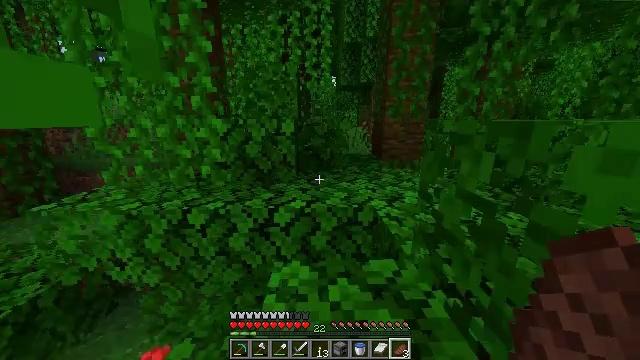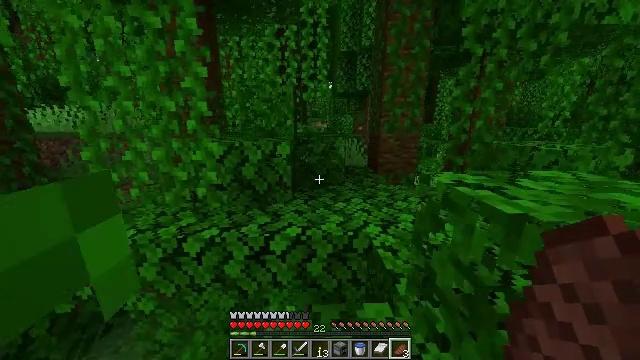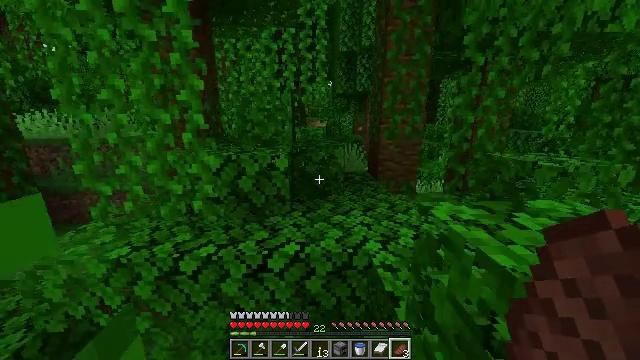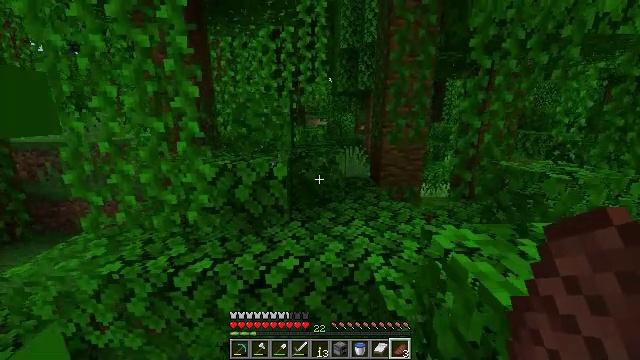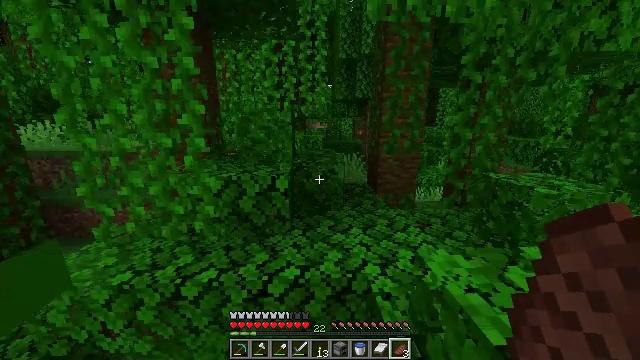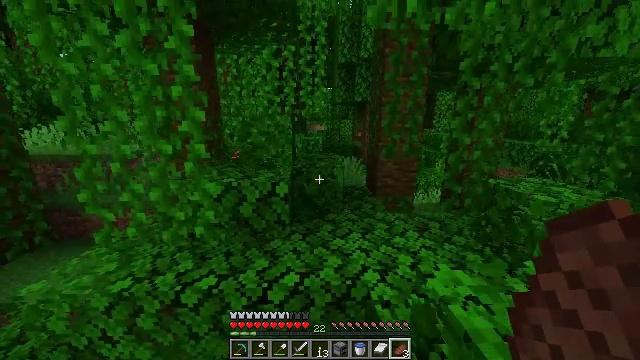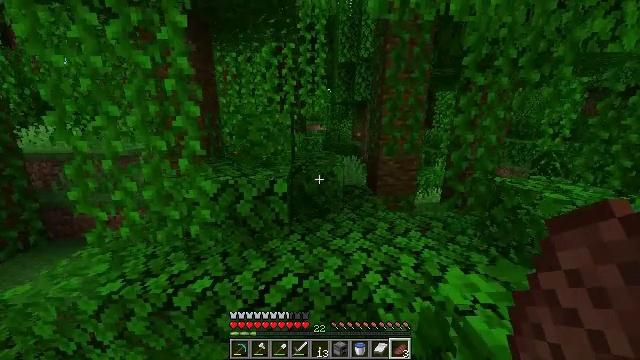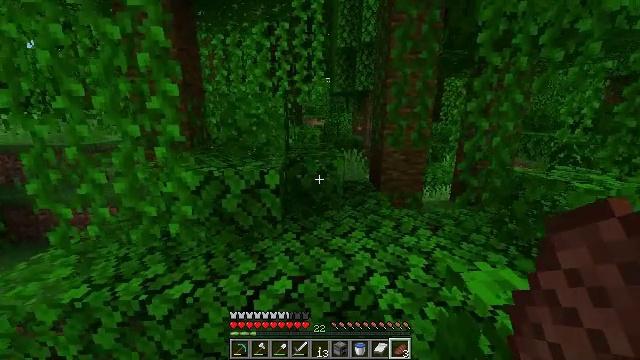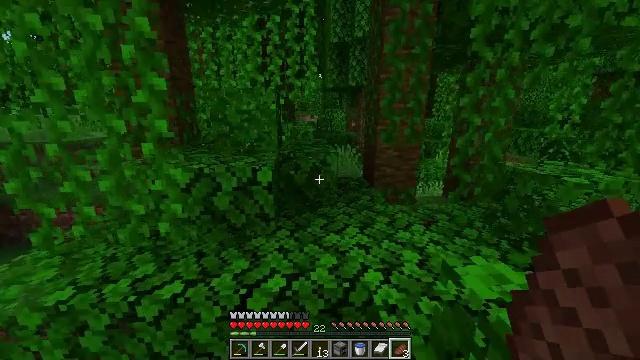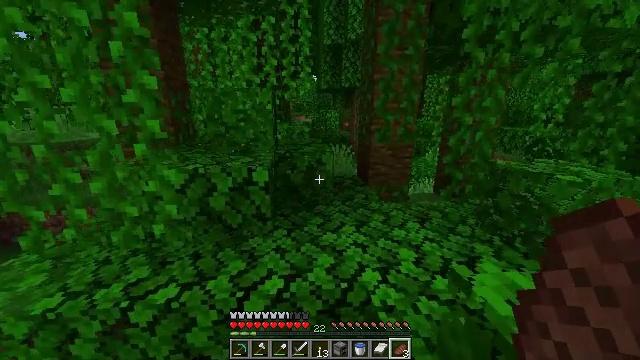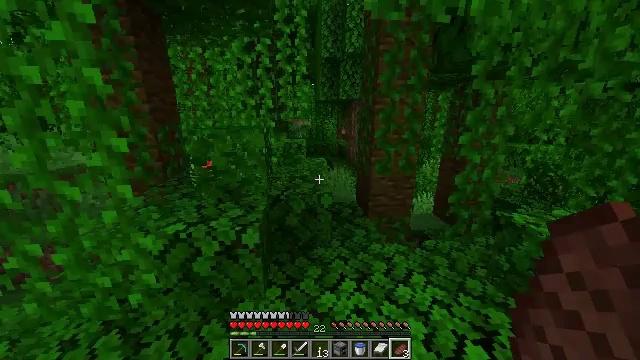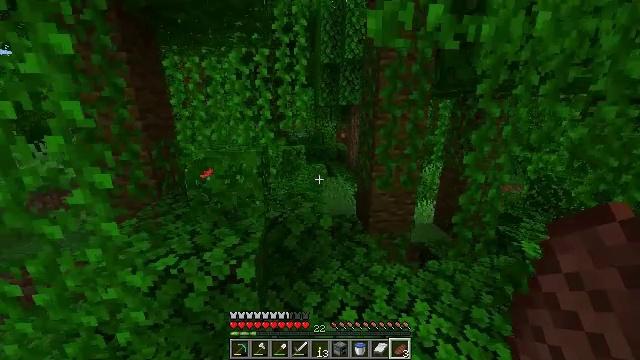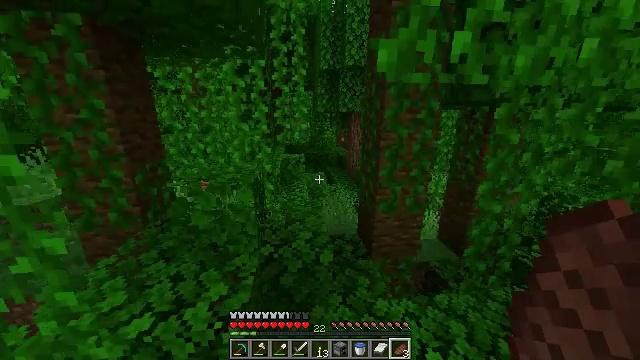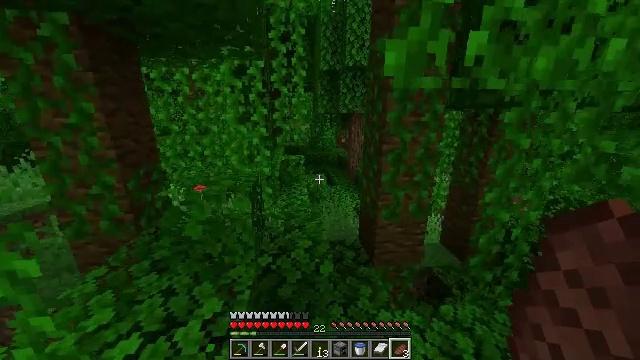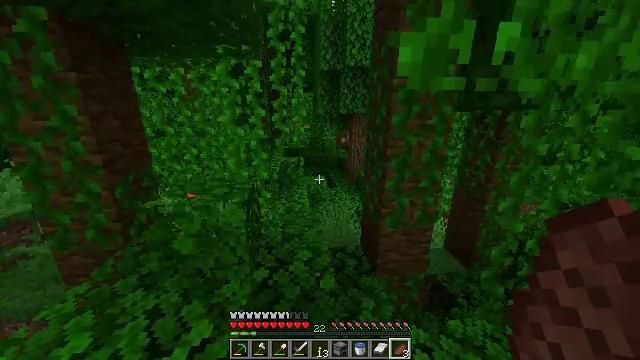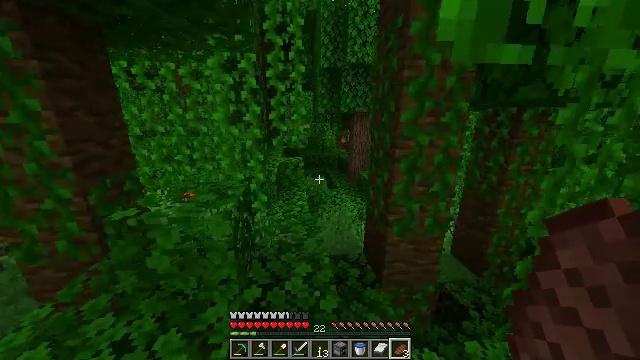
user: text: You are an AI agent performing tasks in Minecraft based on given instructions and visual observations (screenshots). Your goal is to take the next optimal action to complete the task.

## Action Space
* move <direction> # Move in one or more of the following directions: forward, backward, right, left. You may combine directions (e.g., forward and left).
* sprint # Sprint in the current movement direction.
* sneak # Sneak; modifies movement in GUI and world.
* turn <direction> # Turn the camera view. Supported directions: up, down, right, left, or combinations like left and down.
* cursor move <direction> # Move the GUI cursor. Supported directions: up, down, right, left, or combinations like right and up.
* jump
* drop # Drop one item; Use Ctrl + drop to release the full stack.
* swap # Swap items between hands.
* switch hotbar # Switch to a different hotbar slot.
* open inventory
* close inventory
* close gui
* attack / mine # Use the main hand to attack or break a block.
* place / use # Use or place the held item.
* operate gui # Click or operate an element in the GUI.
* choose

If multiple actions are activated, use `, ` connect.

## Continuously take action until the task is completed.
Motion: motion action
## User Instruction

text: Attack the melon to collect it.
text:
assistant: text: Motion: move forward, sprint, jump
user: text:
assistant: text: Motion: move forward, sprint, jump
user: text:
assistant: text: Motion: move forward, sprint, jump
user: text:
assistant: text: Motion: move forward, sprint
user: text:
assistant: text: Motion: move forward, sprint
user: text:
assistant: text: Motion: move forward, sprint
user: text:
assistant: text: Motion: move forward, sprint
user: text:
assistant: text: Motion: move forward, sprint, turn right
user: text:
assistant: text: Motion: move forward, sprint, turn right, jump
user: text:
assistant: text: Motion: move forward, sprint, jump
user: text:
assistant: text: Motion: move forward, sprint, jump
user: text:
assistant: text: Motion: move forward, sprint, jump
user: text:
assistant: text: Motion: move forward, sprint
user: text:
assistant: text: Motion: move forward, sprint
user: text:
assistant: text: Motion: move forward, sprint
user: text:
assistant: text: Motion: move forward, sprint
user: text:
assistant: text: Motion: move forward, sprint, turn left and up
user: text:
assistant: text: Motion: move forward, sprint, turn left
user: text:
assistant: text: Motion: move forward, sprint, turn left
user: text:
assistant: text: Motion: move forward, sprint, turn left and up, jump
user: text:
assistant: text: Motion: move forward, sprint, jump
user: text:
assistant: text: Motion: move forward, sprint, jump
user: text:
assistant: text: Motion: move forward, sprint, jump
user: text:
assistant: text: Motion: move forward, sprint
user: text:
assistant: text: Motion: move forward, sprint
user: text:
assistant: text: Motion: move forward, sprint
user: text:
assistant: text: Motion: move forward, sprint
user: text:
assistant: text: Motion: move forward, sprint
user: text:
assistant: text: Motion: move forward, sprint
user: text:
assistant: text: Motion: move forward, sprint